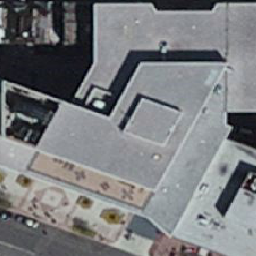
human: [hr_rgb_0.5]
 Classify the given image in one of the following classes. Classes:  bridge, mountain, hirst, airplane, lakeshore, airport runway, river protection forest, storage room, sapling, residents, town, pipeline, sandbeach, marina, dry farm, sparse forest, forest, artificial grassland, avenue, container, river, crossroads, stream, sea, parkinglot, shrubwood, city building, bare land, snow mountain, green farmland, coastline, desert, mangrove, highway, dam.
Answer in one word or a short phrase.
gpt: city building